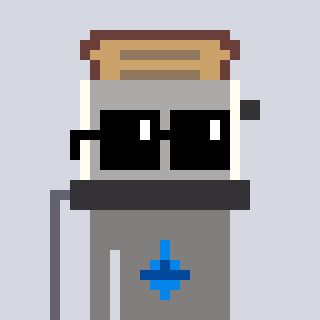
a pixel art character with square black sunglasses, a toaster-shaped head and a bluegrey-colored body on a cool background